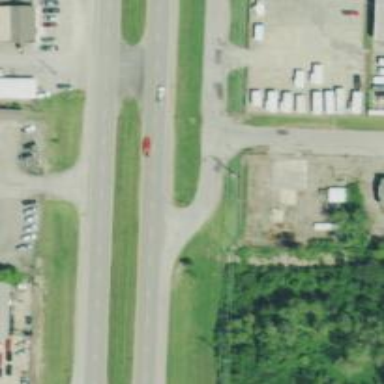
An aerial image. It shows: Tertiary road.